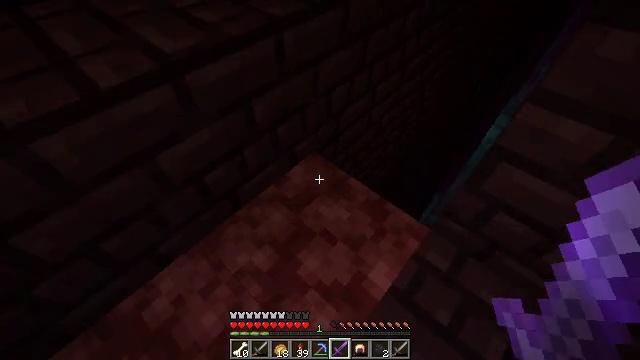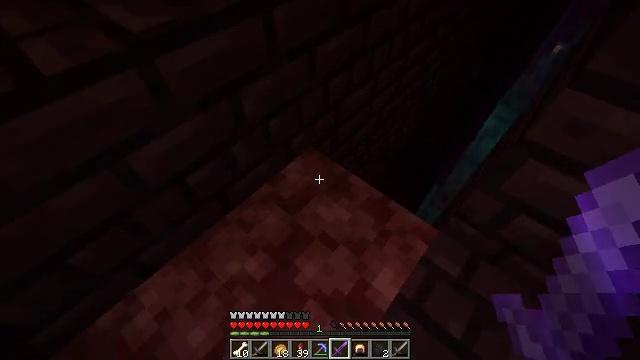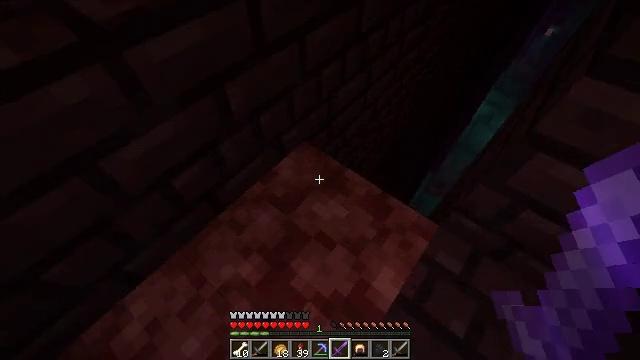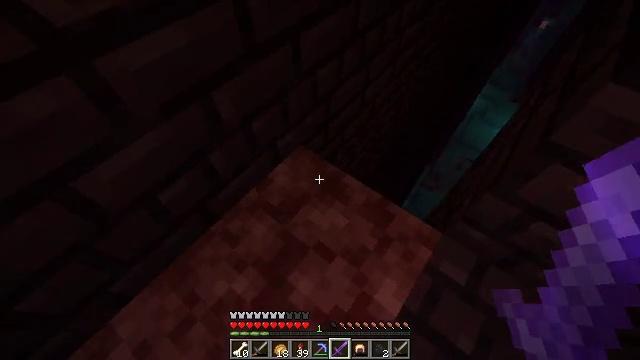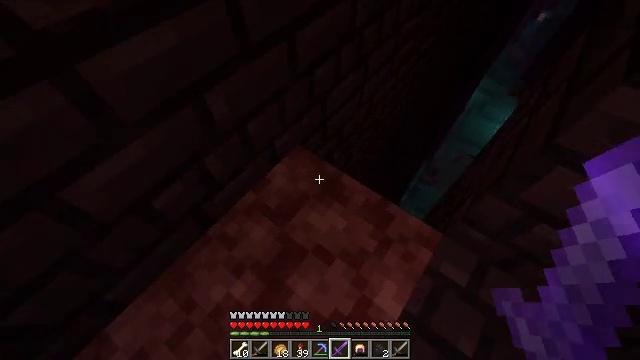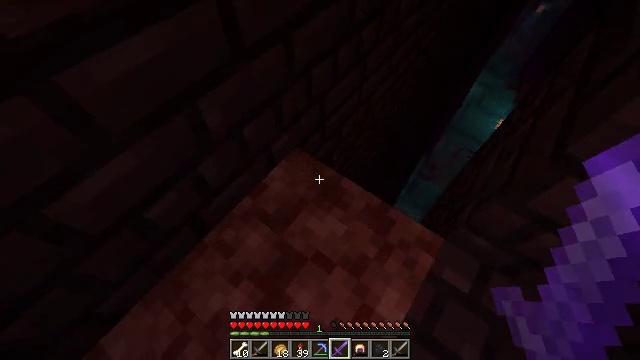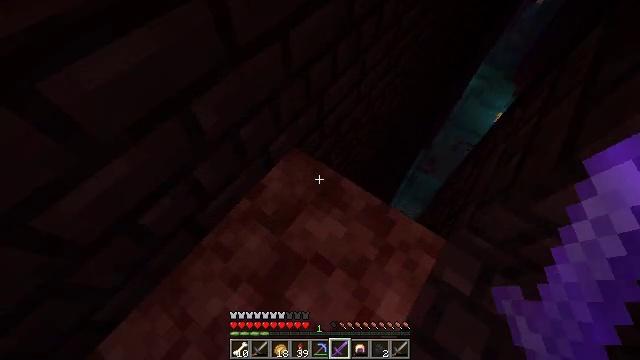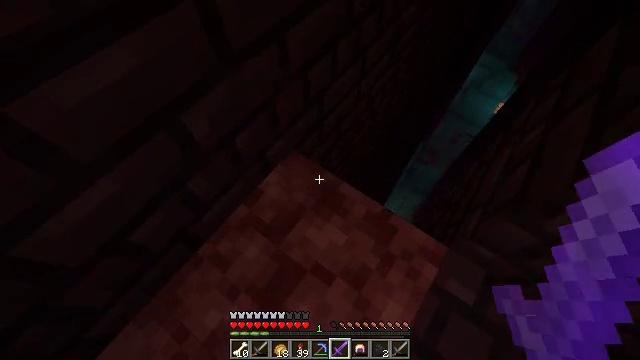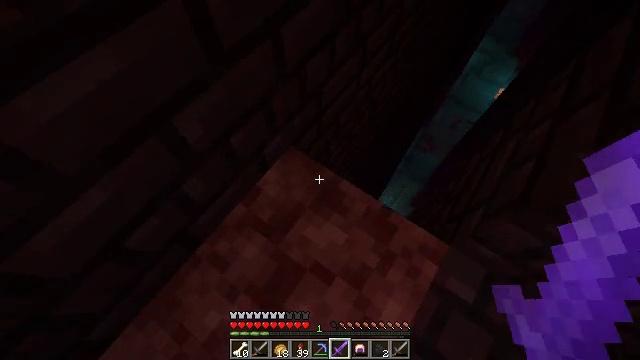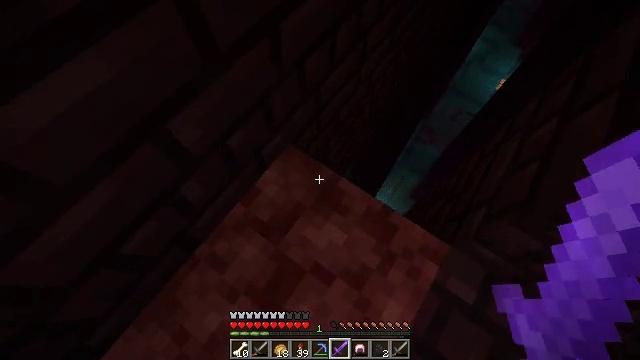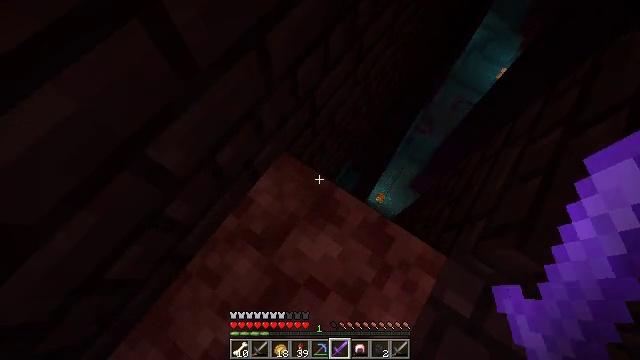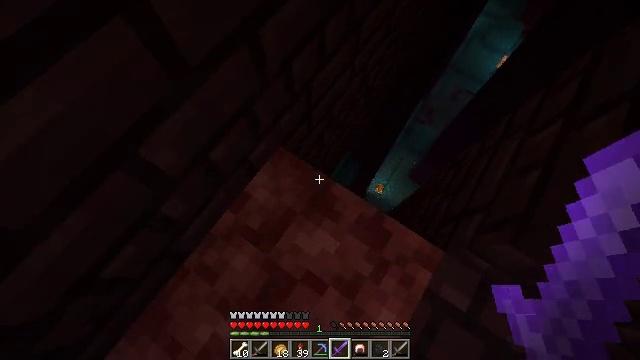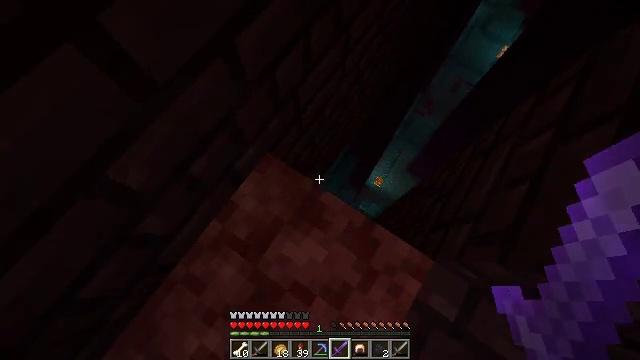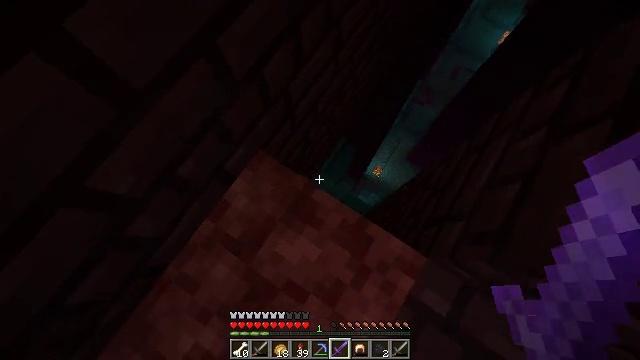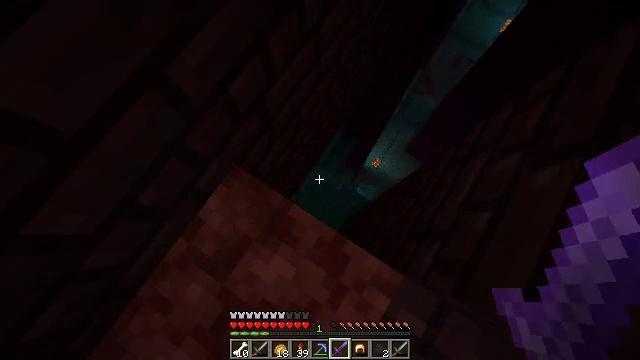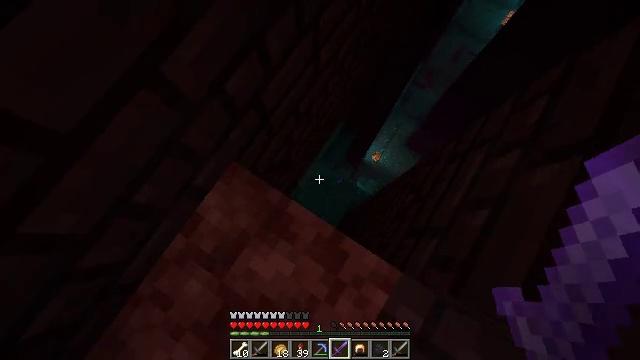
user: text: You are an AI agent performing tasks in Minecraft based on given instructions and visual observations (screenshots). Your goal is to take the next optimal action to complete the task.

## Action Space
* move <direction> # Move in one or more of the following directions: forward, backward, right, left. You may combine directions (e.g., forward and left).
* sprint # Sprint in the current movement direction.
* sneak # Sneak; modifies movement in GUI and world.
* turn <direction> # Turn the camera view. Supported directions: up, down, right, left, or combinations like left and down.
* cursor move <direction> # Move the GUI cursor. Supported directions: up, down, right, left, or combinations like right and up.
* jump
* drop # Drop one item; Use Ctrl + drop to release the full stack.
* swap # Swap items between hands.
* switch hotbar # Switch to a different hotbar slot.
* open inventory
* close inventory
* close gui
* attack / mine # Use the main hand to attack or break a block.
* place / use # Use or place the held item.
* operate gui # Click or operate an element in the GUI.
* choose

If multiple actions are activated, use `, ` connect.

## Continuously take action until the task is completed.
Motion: motion action
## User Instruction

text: Dig up netherrack with a pickaxe.
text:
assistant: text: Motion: move forward, sneak, turn down
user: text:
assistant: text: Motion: move forward, sneak, turn right and down
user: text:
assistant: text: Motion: move forward, sneak, turn right
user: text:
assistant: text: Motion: move forward, sneak, turn down
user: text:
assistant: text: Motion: move forward, sneak, turn down
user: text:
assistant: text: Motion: move forward, sneak, turn down
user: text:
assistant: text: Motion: move forward, sneak, turn down
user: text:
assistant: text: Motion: move forward, sneak, turn down
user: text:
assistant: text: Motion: move forward, sneak, turn down
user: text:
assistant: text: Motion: move forward and move right, sneak, turn down
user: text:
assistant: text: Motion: move forward and move right, sneak, turn down
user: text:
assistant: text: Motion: move forward and move right, sneak, turn down
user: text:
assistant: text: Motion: move forward and move right, sneak, turn down
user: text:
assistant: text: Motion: move forward and move right, sneak, turn down
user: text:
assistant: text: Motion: move forward, sneak, turn down
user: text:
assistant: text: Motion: move forward, sneak
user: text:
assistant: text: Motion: move forward, sneak
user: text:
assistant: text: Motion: move forward, sneak
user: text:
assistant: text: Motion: move forward, sneak
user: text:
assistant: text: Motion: sneak
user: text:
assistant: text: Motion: sneak
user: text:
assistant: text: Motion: sneak
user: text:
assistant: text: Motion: sneak
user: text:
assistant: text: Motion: sneak
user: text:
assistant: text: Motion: sneak
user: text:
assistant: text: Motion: sneak
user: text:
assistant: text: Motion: sneak
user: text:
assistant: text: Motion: sneak
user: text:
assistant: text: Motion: sneak
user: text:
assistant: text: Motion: sneak